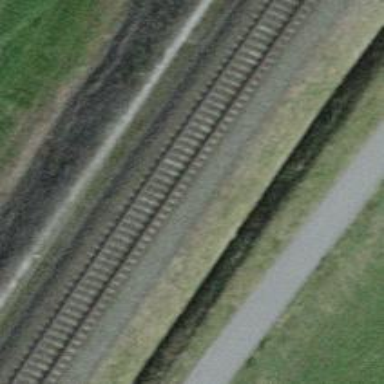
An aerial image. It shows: Single track railway with contact line for electrification. It is main track.